Question: I made a little code to plot some data from a file
'''
from numpy import *
import matplotlib.pyplot as plt
from math import *
with open("specfunc_from_idft_U8p0g_gate-1p5U.txt") as f:
data = f.read()
data = data.split('
')
x = [row.split(' ')[0] for row in data]
y = [row.split(' ')[1] for row in data]
fig = plt.figure()
ax1 = fig.add_subplot(111)
ax1.set_title("Reference plot")
ax1.set_xlabel('$\omega/U$')
ax1.set_ylabel('$A(\omega)$')
ax1.plot(x,y, c='r', label='$NRG$')
leg = ax1.legend()
plt.savefig('varying_alpha_hf_withJ_'+str('ff'+'.png'))
'''
File <URL>
When I open the saved file this is what I get

What I have to do to repair the machine? I am using Python 3.7 in a Mac os X
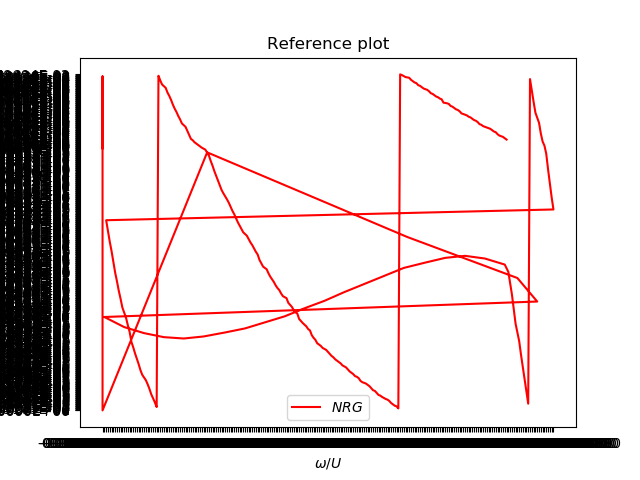
Answer: After looking at your data and your program, it turns out you only have problems loading the data for two reasons
'''
x = [row.split(' ')[0] for row in data]
y = [row.split(' ')[1] for row in data]
'''
If you look at this code, you can see that 'x' and 'y' are going to be list of strings which is not what you want. That they are strings is the reason for the overlapping 'xticks' and 'yticks'. You want them all to be floats:
'''
x = [float(row.split(' ')[0]) for row in data]
y = [float(row.split(' ')[1]) for row in data]
'''
Doing this reveals the main flaw with the loading:
'''
x = [float(row.split(' ')[0]) for row in data]
ValueError: could not convert string to float:
'''
If you look at the file you will see that after line 250 the lines begin with a space which breaks the 'split' function to a small degree:
'''
>>> " 0.000000000E+00 0.240699776E+02 0.200482966E+01 0.495502884E-16 0.153587396E+01 0.000000000E+00".split(" ")
['', '0.000000000E+00', '0.240699776E+02', '0.200482966E+01', '0.495502884E-16', '0.153587396E+01', '0.000000000E+00']
'''
As you can see the first element is empty, which can't be a number. So instead of '.split(" ")' you should use '.split()', which will deal with spaces at the beggining:
'''
>>> " 0.000000000E+00 0.240699776E+02 0.200482966E+01 0.495502884E-16 0.153587396E+01 0.000000000E+00".split()
['0.000000000E+00', '0.240699776E+02', '0.200482966E+01', '0.495502884E-16', '0.153587396E+01', '0.000000000E+00']
'''
So here is the working loading code:
'''
x = [float(row.split()[0]) for row in data]
y = [float(row.split()[1]) for row in data]
'''